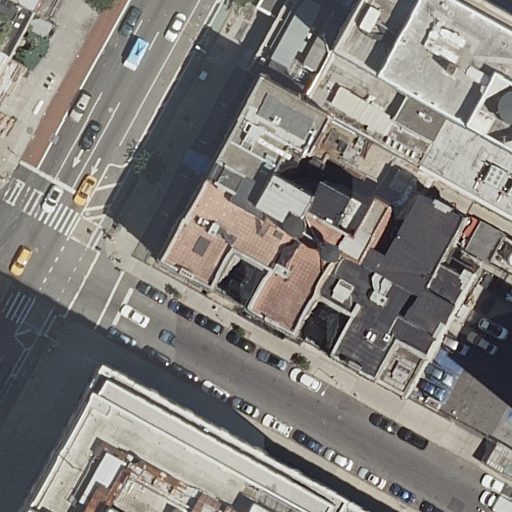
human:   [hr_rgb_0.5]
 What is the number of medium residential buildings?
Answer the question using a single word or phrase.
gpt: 0

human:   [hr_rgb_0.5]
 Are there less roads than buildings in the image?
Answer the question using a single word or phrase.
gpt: yes

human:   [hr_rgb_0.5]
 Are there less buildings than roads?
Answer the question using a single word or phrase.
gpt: no

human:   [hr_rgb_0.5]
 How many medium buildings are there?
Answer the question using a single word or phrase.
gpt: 0

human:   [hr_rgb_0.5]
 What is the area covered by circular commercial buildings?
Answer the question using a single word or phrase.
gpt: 0m2

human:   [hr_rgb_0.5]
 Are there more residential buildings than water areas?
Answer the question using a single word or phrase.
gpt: yes

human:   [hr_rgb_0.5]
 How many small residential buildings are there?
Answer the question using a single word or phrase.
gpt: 4

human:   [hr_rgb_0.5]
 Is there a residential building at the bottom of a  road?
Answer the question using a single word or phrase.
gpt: yes

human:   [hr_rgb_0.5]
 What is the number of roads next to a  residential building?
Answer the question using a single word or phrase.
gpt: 6

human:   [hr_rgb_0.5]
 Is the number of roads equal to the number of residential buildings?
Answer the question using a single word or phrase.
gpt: yes

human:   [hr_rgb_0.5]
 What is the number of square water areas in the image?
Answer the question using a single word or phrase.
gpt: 0

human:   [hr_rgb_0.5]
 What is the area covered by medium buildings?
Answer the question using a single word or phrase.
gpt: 0m2

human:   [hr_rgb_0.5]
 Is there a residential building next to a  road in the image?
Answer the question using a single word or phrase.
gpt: yes

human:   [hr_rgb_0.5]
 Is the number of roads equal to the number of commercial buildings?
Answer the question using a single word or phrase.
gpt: no

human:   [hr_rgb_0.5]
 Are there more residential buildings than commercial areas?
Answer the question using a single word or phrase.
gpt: yes

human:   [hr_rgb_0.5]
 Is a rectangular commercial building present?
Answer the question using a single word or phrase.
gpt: no

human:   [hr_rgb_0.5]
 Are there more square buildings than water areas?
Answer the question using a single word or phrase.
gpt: no

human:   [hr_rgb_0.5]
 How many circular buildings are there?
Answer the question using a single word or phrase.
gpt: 0

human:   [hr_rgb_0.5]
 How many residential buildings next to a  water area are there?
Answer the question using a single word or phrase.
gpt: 0

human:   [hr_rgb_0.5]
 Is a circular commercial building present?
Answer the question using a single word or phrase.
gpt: no

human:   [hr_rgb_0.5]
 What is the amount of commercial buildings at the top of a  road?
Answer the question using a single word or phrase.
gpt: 0

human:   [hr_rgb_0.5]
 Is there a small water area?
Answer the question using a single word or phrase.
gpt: no

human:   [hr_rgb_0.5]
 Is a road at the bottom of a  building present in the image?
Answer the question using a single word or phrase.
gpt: yes

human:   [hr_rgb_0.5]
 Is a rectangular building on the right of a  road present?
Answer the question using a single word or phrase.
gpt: yes

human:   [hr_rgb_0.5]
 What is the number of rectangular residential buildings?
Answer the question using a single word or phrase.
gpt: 5

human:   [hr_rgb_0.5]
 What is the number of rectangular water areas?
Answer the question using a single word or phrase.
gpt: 0

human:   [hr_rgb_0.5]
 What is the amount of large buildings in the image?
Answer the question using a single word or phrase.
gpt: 3

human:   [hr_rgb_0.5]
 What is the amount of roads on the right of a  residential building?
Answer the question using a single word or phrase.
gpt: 3

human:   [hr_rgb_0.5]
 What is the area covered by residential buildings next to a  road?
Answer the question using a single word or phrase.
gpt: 3325m2

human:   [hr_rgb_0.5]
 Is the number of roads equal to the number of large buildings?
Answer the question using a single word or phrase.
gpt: no

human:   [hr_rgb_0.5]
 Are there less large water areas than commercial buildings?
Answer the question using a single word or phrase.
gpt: no

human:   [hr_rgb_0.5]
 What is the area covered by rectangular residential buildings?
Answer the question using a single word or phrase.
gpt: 1053m2

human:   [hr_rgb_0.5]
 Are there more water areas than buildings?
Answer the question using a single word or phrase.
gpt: no

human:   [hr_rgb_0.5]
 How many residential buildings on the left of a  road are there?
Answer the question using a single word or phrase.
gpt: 5

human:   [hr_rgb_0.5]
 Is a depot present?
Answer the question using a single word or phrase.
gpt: no

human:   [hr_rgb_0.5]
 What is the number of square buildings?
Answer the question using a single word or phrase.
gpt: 0